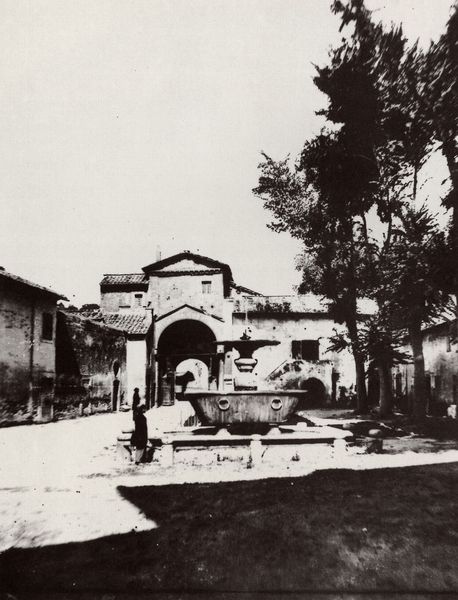
Titel: S. Cosimato
Künstler: Italienischer Photograph
Standort: Rom
Institution: Archivio Fotografico Nazionale (Fondo Valenziani)
Schlagwörter: blätter, himmel, laub, schatten, weiß, bäume, menschen, fenster, frau, grau, licht, schwarz, säulen, dach, gebäude, haus, rasen, wiese, architektur, sockel, stein, steine, häuser, kirche, sonne, person, brunnen, springbrunnen, italien, trocken, dächer, giebel, mauer, hof, platz, durchgang, tor, foto, fotografie, photographie, innenhof, torbogen, schwarz-weiss, photo, wanne, mauern, fontäne, sule, aufnahme, kreuzgang, durchfahrt, wasserspiel, hoftor, 19. jahrhundert, delpfin